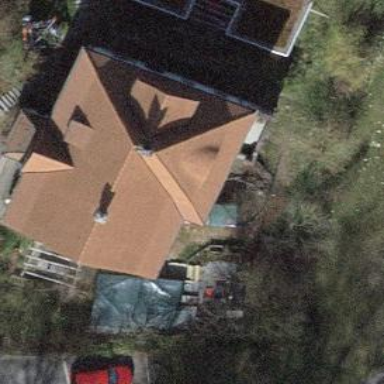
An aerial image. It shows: Detached residential building with gabled roof.